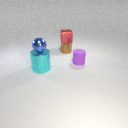
small purple rubber cylinder behind large cyan metal cylinder